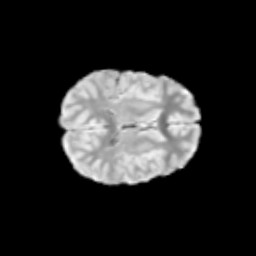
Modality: T2w
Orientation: axial
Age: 10
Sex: female
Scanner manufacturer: siemens
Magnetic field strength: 3 T
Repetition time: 3.8 s
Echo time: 0.07 s